Question: Im trying to make a simple SPA just to learn reactJS. I'm trying to consume RIOT API (developer.riotgames.com) but i doesn't work!
Here's my code:
'''
import React, { Component } from 'react';
import './App.css';
import Header from './components/Header';
class App extends Component {
constructor() {
super();
this.state = {
riotAPIdata: []
}
}
componentWillMount() {
fetch('https://global.api.riotgames.com/api/lol/static-data/BR/v1.2/champion?champData=image%2Cinfo%2Cstats%2Ctags&dataById=false&locale=pt_BR&api_key=RGAPI-0ed56255-77e0-4002-8e44-024f74be8249')
.then(response => response.json())
.then(riotAPI => { this.setState({ riotAPIdata: riotAPI.data }) })
}
render() {
if (this.state.riotAPIdata !== {}) {
console.log(this.state.riotAPIdata)
} else {
console.log("Carregando")
}
return (
<div className="App">
<Header />
<div className="App-intro">
{this.state.riotAPIdata.map((obj, i) => {
return <p key={i}>{obj.name}</p>
})}
</div>
</div>
);
}
}
export default App;
'''
Console show me following errors:

First it logs twice the same line, then mapping doesnt work! any help?
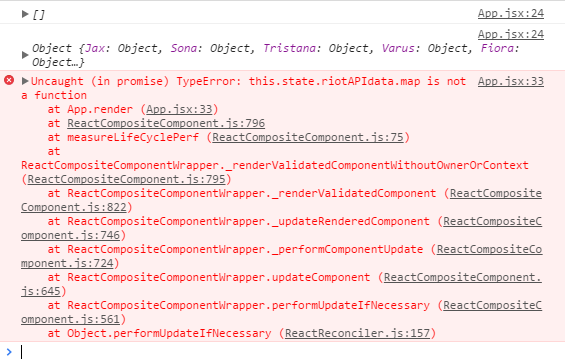
Answer: What Felix Kling said in his comment is totally true, I have used something like this in past and I was able to use map, may be it might help you, try something like this in your 'componentWillMount'
'''
var response_json = response.json
this.setState({riotAPIdata: response_json.data.map((val) => {
return {
val: val
};
)})
'''
And then you can use the value in your render method using something like this
'''
{this.state.riotAPIdata.map((obj, i) => {
return <p key={i}>{obj.val.name}</p>
})}
'''
Like I am not sure about the structure of riotAPIdata but play around with this, it will surely work.
Hope this helps!